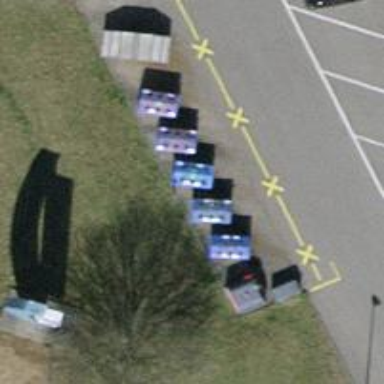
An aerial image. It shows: Recycling container at amenity designated for recycling.